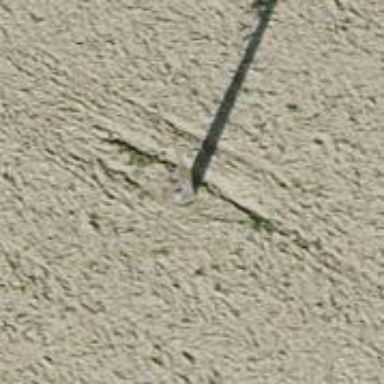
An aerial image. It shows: Power pole.